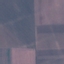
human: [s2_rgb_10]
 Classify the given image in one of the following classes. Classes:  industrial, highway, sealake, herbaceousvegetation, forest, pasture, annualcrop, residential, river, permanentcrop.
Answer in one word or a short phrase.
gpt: AnnualCrop